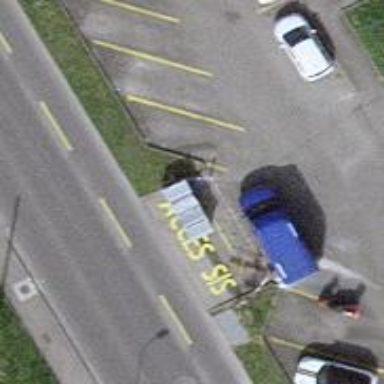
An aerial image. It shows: Bollard.